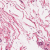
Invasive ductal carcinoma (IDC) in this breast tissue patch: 0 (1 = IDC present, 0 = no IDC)